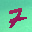
Label: 7